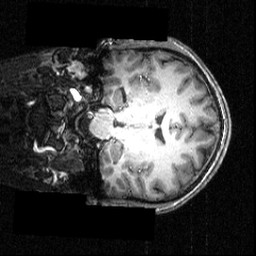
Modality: T1w
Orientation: coronal
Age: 18
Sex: male
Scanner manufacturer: siemens
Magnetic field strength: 3.951 T
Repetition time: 1.5 s
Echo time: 0.00335 s